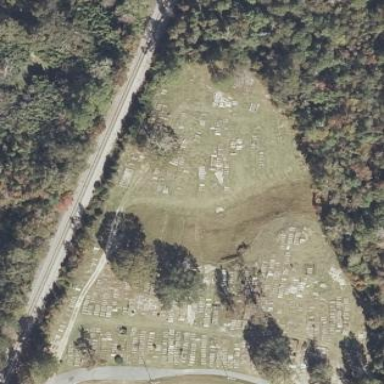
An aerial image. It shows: Cemetery.